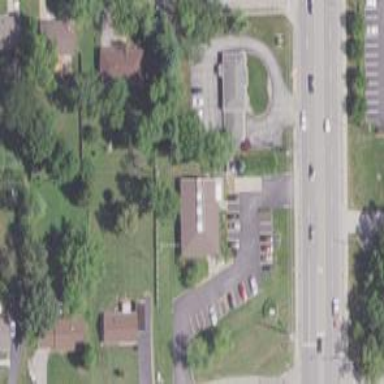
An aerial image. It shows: Veterinary facility.